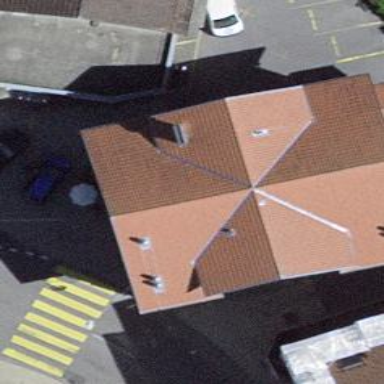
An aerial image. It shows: Restaurant.